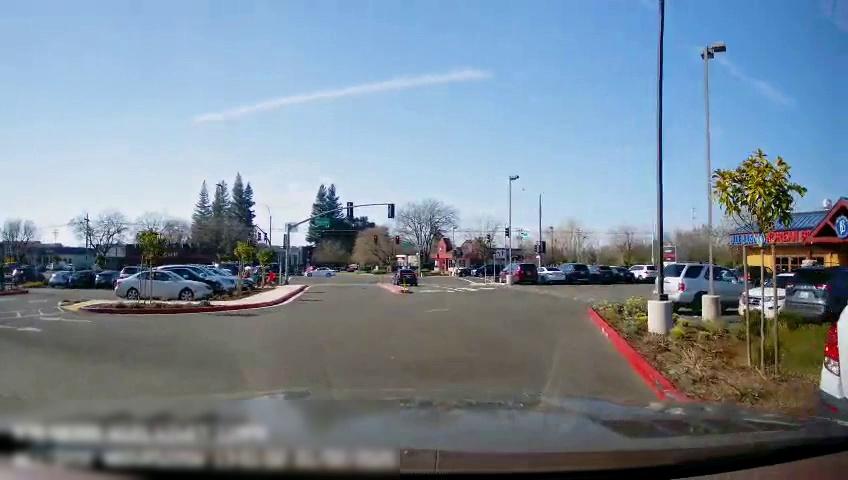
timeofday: Day
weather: Sunny
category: Drivable Space
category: Vehicles | SUV
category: Vehicles | Car
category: Vehicles | Truck
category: Vehicles | SUV
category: Vehicles | SUV
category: Vehicles | SUV
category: Vehicles | Car
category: Vehicles | SUV
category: Vehicles | SUV
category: Vehicles | SUV
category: Vehicles | SUV
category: Vehicles | Car
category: Vehicles | SUV
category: Vehicles | Car
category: Vehicles | Car
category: Vehicles | SUV
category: Vehicles | Car
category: Vehicles | Car
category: Vehicles | SUV
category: Vehicles | Car
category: Vehicles | Car
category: Vehicles | Car
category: Vehicles | Car
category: Vehicles | Car
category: Vehicles | SUV
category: Lanes | Opposite Lane
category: Traffic | Lights
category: Traffic | Lights
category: Traffic | Signs
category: Traffic | Lights